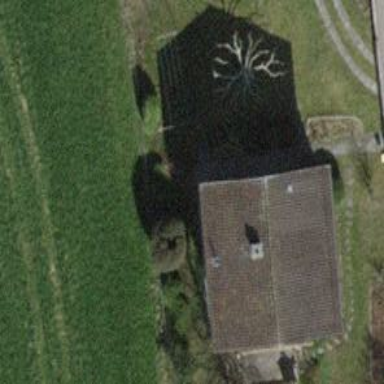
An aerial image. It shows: Detached building.